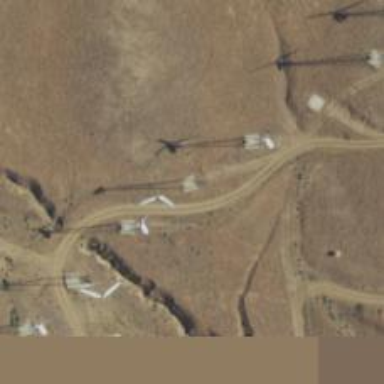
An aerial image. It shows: Wind turbine power generator.